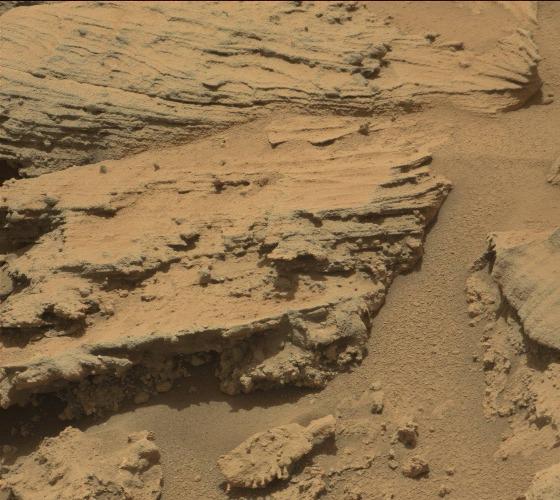
Terrain classes present: Bedrock, Gravel / Sand / Soil, Shadow